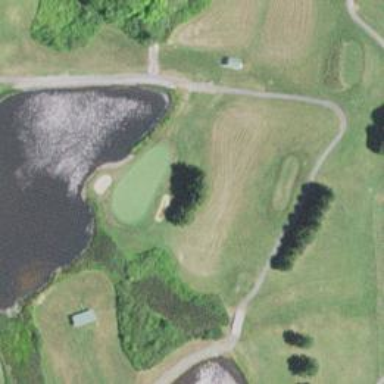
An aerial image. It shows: Golf green.